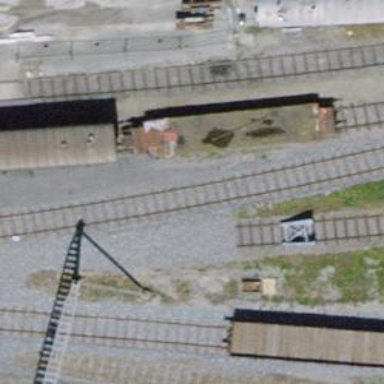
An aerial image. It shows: Railway buffer stop.